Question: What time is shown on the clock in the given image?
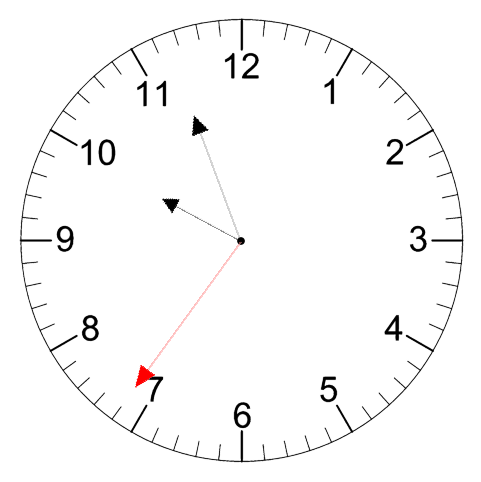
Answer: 09:56:36